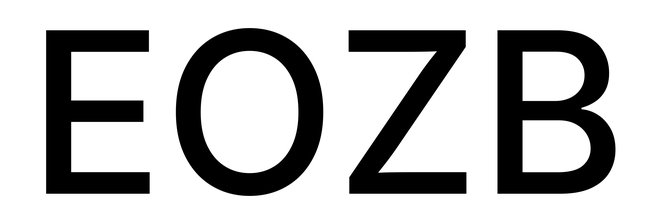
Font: Inter_Medium